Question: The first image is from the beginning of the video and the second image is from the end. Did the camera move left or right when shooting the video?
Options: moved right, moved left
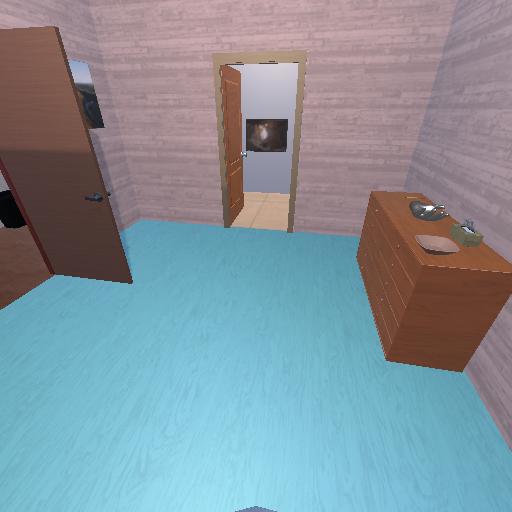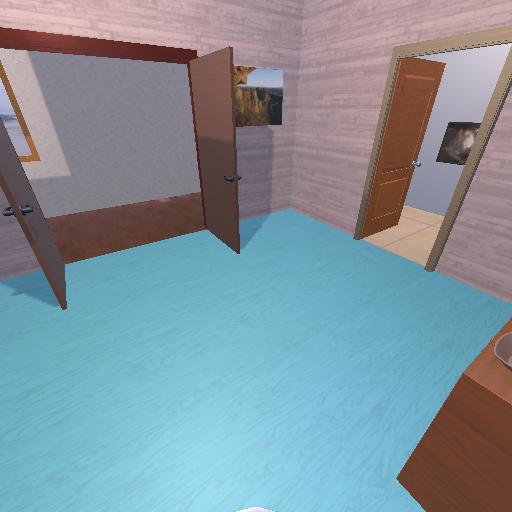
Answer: moved right